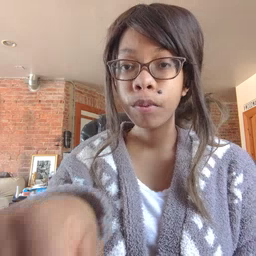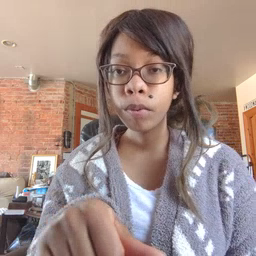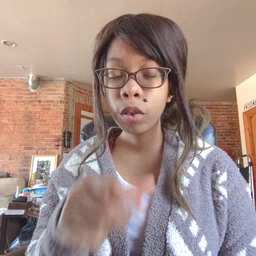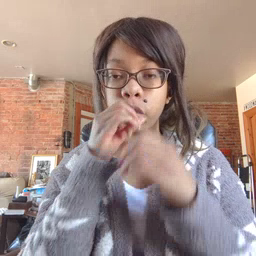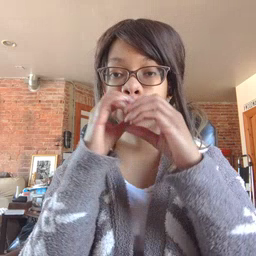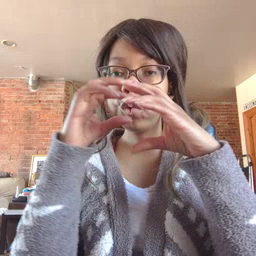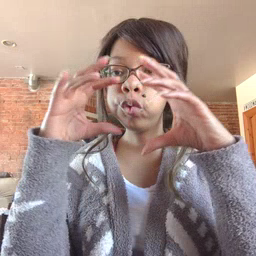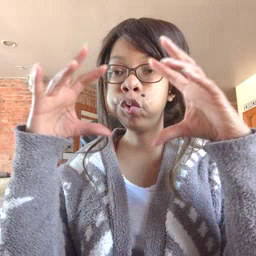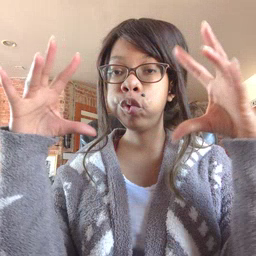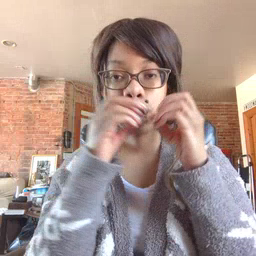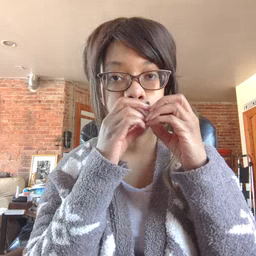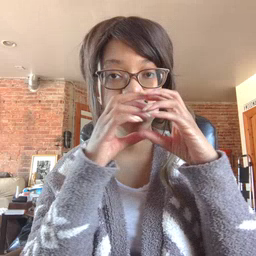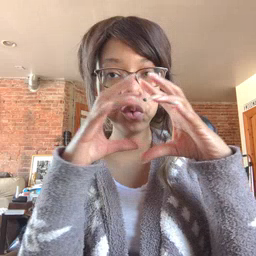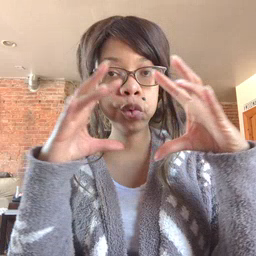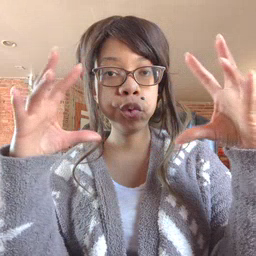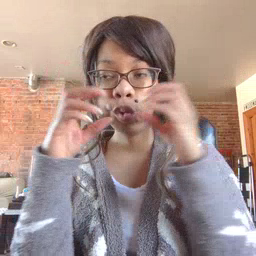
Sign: balloon